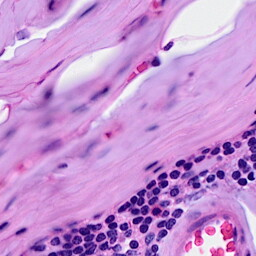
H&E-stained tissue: Breast